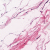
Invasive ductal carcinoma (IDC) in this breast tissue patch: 0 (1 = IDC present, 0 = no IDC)